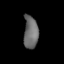
Tissue: lung
Cell type: Epithelial cells
Senescence score: 0.548
Nuclear area (px): 464
Mean DAPI intensity: 106.597